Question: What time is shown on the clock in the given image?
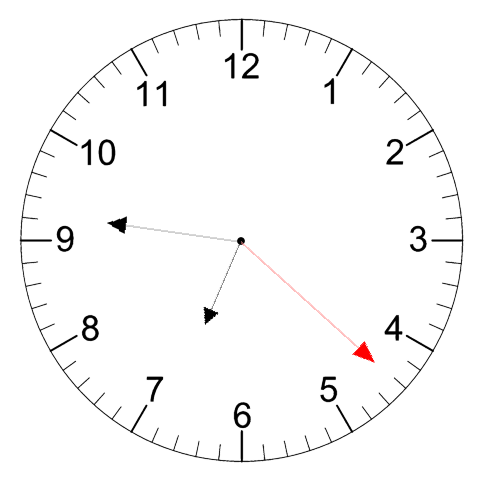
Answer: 06:46:22